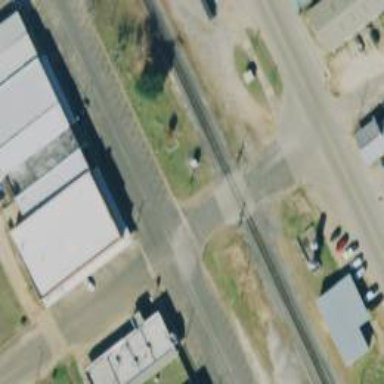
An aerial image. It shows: Railway level crossing.